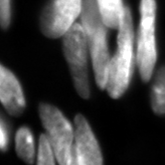
Tissue sample: ovarian
Magnification: 5.0x
Cell type: T cells
Senescence state: senescent